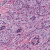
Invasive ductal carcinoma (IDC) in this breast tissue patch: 1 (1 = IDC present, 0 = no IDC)